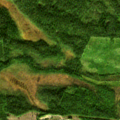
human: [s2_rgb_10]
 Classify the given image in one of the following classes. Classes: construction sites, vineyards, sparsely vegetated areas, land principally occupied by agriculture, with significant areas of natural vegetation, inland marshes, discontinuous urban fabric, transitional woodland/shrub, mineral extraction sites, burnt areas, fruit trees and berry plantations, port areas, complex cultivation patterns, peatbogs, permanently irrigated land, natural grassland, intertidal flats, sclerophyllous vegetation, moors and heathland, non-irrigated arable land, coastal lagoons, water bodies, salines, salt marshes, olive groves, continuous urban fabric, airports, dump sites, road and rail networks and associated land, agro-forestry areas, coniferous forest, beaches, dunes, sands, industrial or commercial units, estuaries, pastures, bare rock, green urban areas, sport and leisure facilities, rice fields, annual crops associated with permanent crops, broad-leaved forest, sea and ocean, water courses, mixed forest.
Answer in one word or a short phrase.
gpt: coniferous forest, transitional woodland/shrub